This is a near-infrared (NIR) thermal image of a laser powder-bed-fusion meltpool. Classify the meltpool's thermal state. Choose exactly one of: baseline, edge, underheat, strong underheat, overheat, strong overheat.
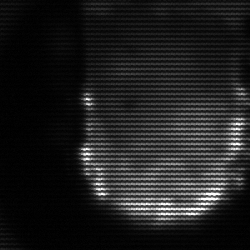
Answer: baseline